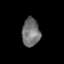
Tissue: skin
Cell type: Epithelial cells
Senescence score: 0.2301
Nuclear area (px): 493
Mean DAPI intensity: 114.491